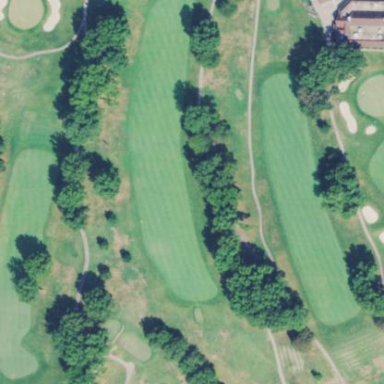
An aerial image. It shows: Area of rough grass used for golf.